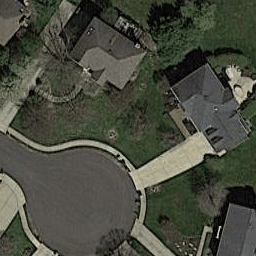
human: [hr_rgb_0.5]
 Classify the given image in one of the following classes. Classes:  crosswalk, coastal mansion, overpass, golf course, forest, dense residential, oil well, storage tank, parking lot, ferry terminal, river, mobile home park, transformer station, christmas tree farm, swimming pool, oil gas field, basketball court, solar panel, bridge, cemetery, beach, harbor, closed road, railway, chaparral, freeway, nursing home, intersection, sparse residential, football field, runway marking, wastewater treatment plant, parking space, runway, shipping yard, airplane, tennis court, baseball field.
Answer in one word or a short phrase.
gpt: closed road